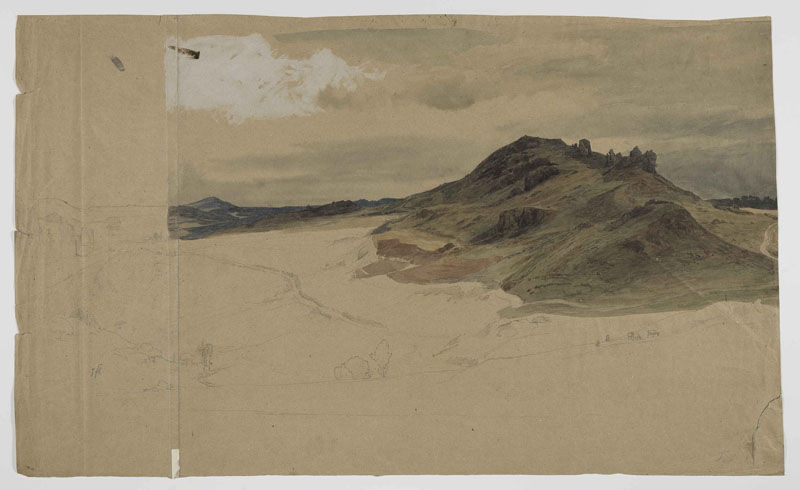
Titel: Eifellandschaft
Künstler: Johann Wilhelm Schirmer
Standort: Karlsruhe
Institution: Staatliche Kunsthalle Karlsruhe
Schlagwörter: baum, berg, blau, felsen, gemälde, gestein, himmel, meer, schatten, wasser, weiß, wolken, aquarell, bäume, grün, landschaft, ocker, sand, see, ufer, braun, grau, hintergrund, kreide, licht, schwarz, skizze, straße, zeichnung, blick, gras, schloss, schnee, weg, wiese, wolke, beige, malerei, falten, vollbart, bild, signatur, öl, bach, ebene, horizont, häuser, hügel, natur, büsche, einsam, gebüsch, pfad, wege, insel, land, blatt, aussicht, relief, strand, papier, studie, abhang, berge, düne, dünen, fels, fläche, gebirge, gipfel, risse, mauer, farbe, vergilbt, wasserfarbe, linien, vorbereitung, detail, menschenleer, panorama, ruine, buch, burg, höhe, heide, wandern, linie, kohle, kuppe, strich, bleistift, entwurf, unvollendet, bleistiftzeichnung, fragment, karton, pergament, karte, karg, freiluftmalerei, dürer, unfertig, burgen, unruhig, beide, zeichnungen, vorzeichnung, gouache, fehler, pastellkreide, grasfläche, blaistift, unbewohnt, skizzenblatt, eingerissen, flanke, vorzeichung, hpgel, nicht fertig, infinito, halbfertig, goache, 1900, 1800, angefangen, halbfarben, ab´ngefangen, hzimmel, bergflanke